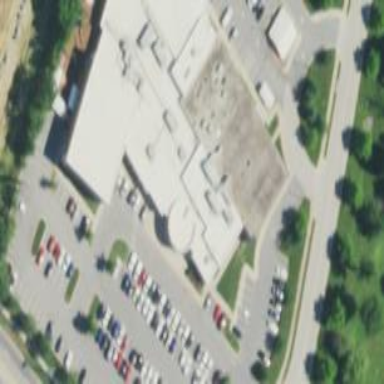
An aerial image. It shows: Sports centre building.